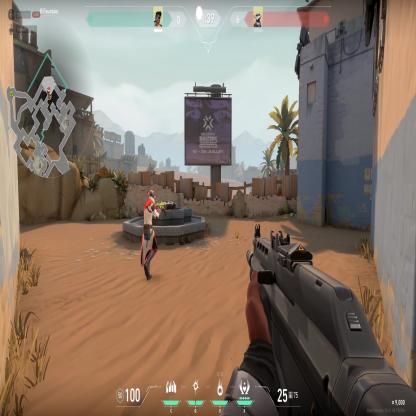
Label: enemy